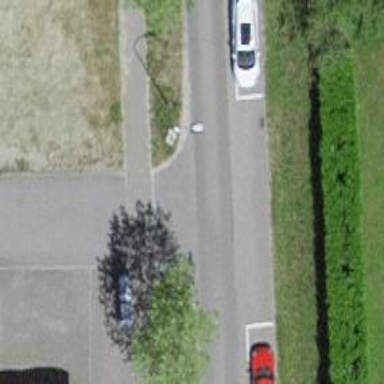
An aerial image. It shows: Residential road with asphalt surface. There are sidewalks on both sides of the road.